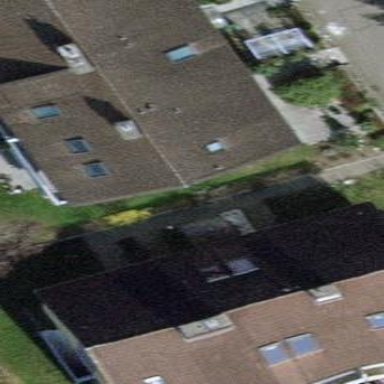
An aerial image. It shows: Terrace building.